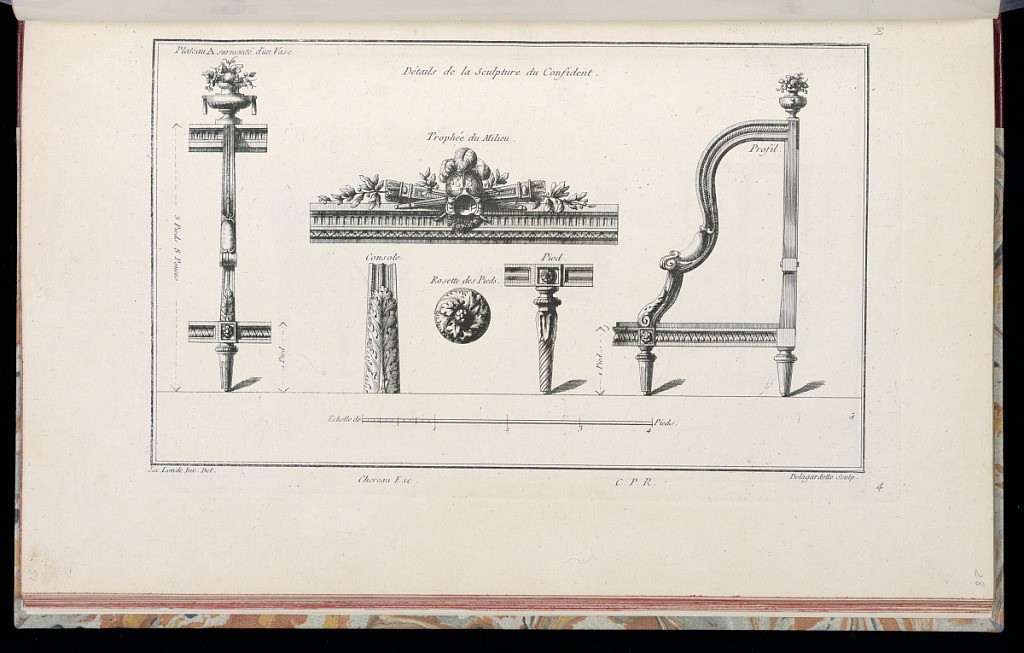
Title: Détails de la Sculpture du Confident
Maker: Richard de Lalonde, French, active 1780–96
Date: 1775-1788
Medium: Etching on off-white laid paper
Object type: Print
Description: Design for the carved details of the "Confidence" couch (1921-6-279-25). The carvings feature ornament motifs including rosettes, a trophy, a vase with bouquet, acanthus leaves, and fluted feet. The plate is signed and numbered.